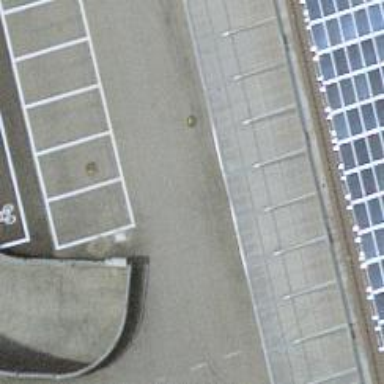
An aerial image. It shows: Lift gate barrier.